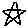
Label: star